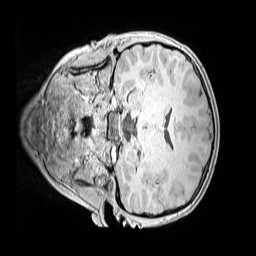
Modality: MP2RAGE
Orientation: coronal
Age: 10
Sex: male
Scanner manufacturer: siemens
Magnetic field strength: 3 T
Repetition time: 4 s
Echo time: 0.00299 s